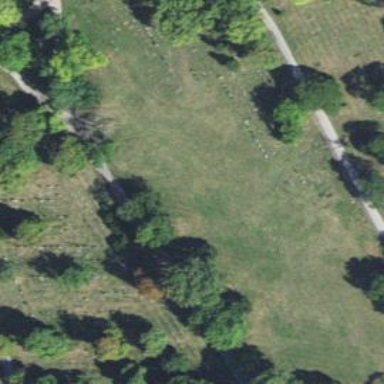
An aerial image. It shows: Memorial at cemetery with graves.